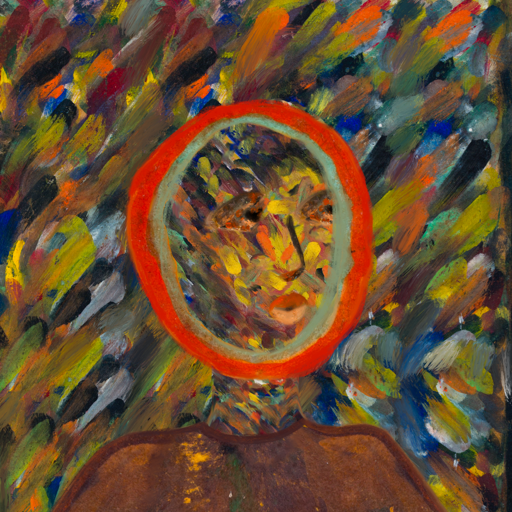
Background: An_Impression, Head And Neck Side: An_Impression, Face Side: Gypsy_Queen, Bust: Comrade, Hair Side: Sisters, Head Accessory: Blank, Second Necklace: Blank, Necklace: Blank, Baby: Blank